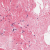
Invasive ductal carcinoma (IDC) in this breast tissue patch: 0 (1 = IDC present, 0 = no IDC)